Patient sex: M
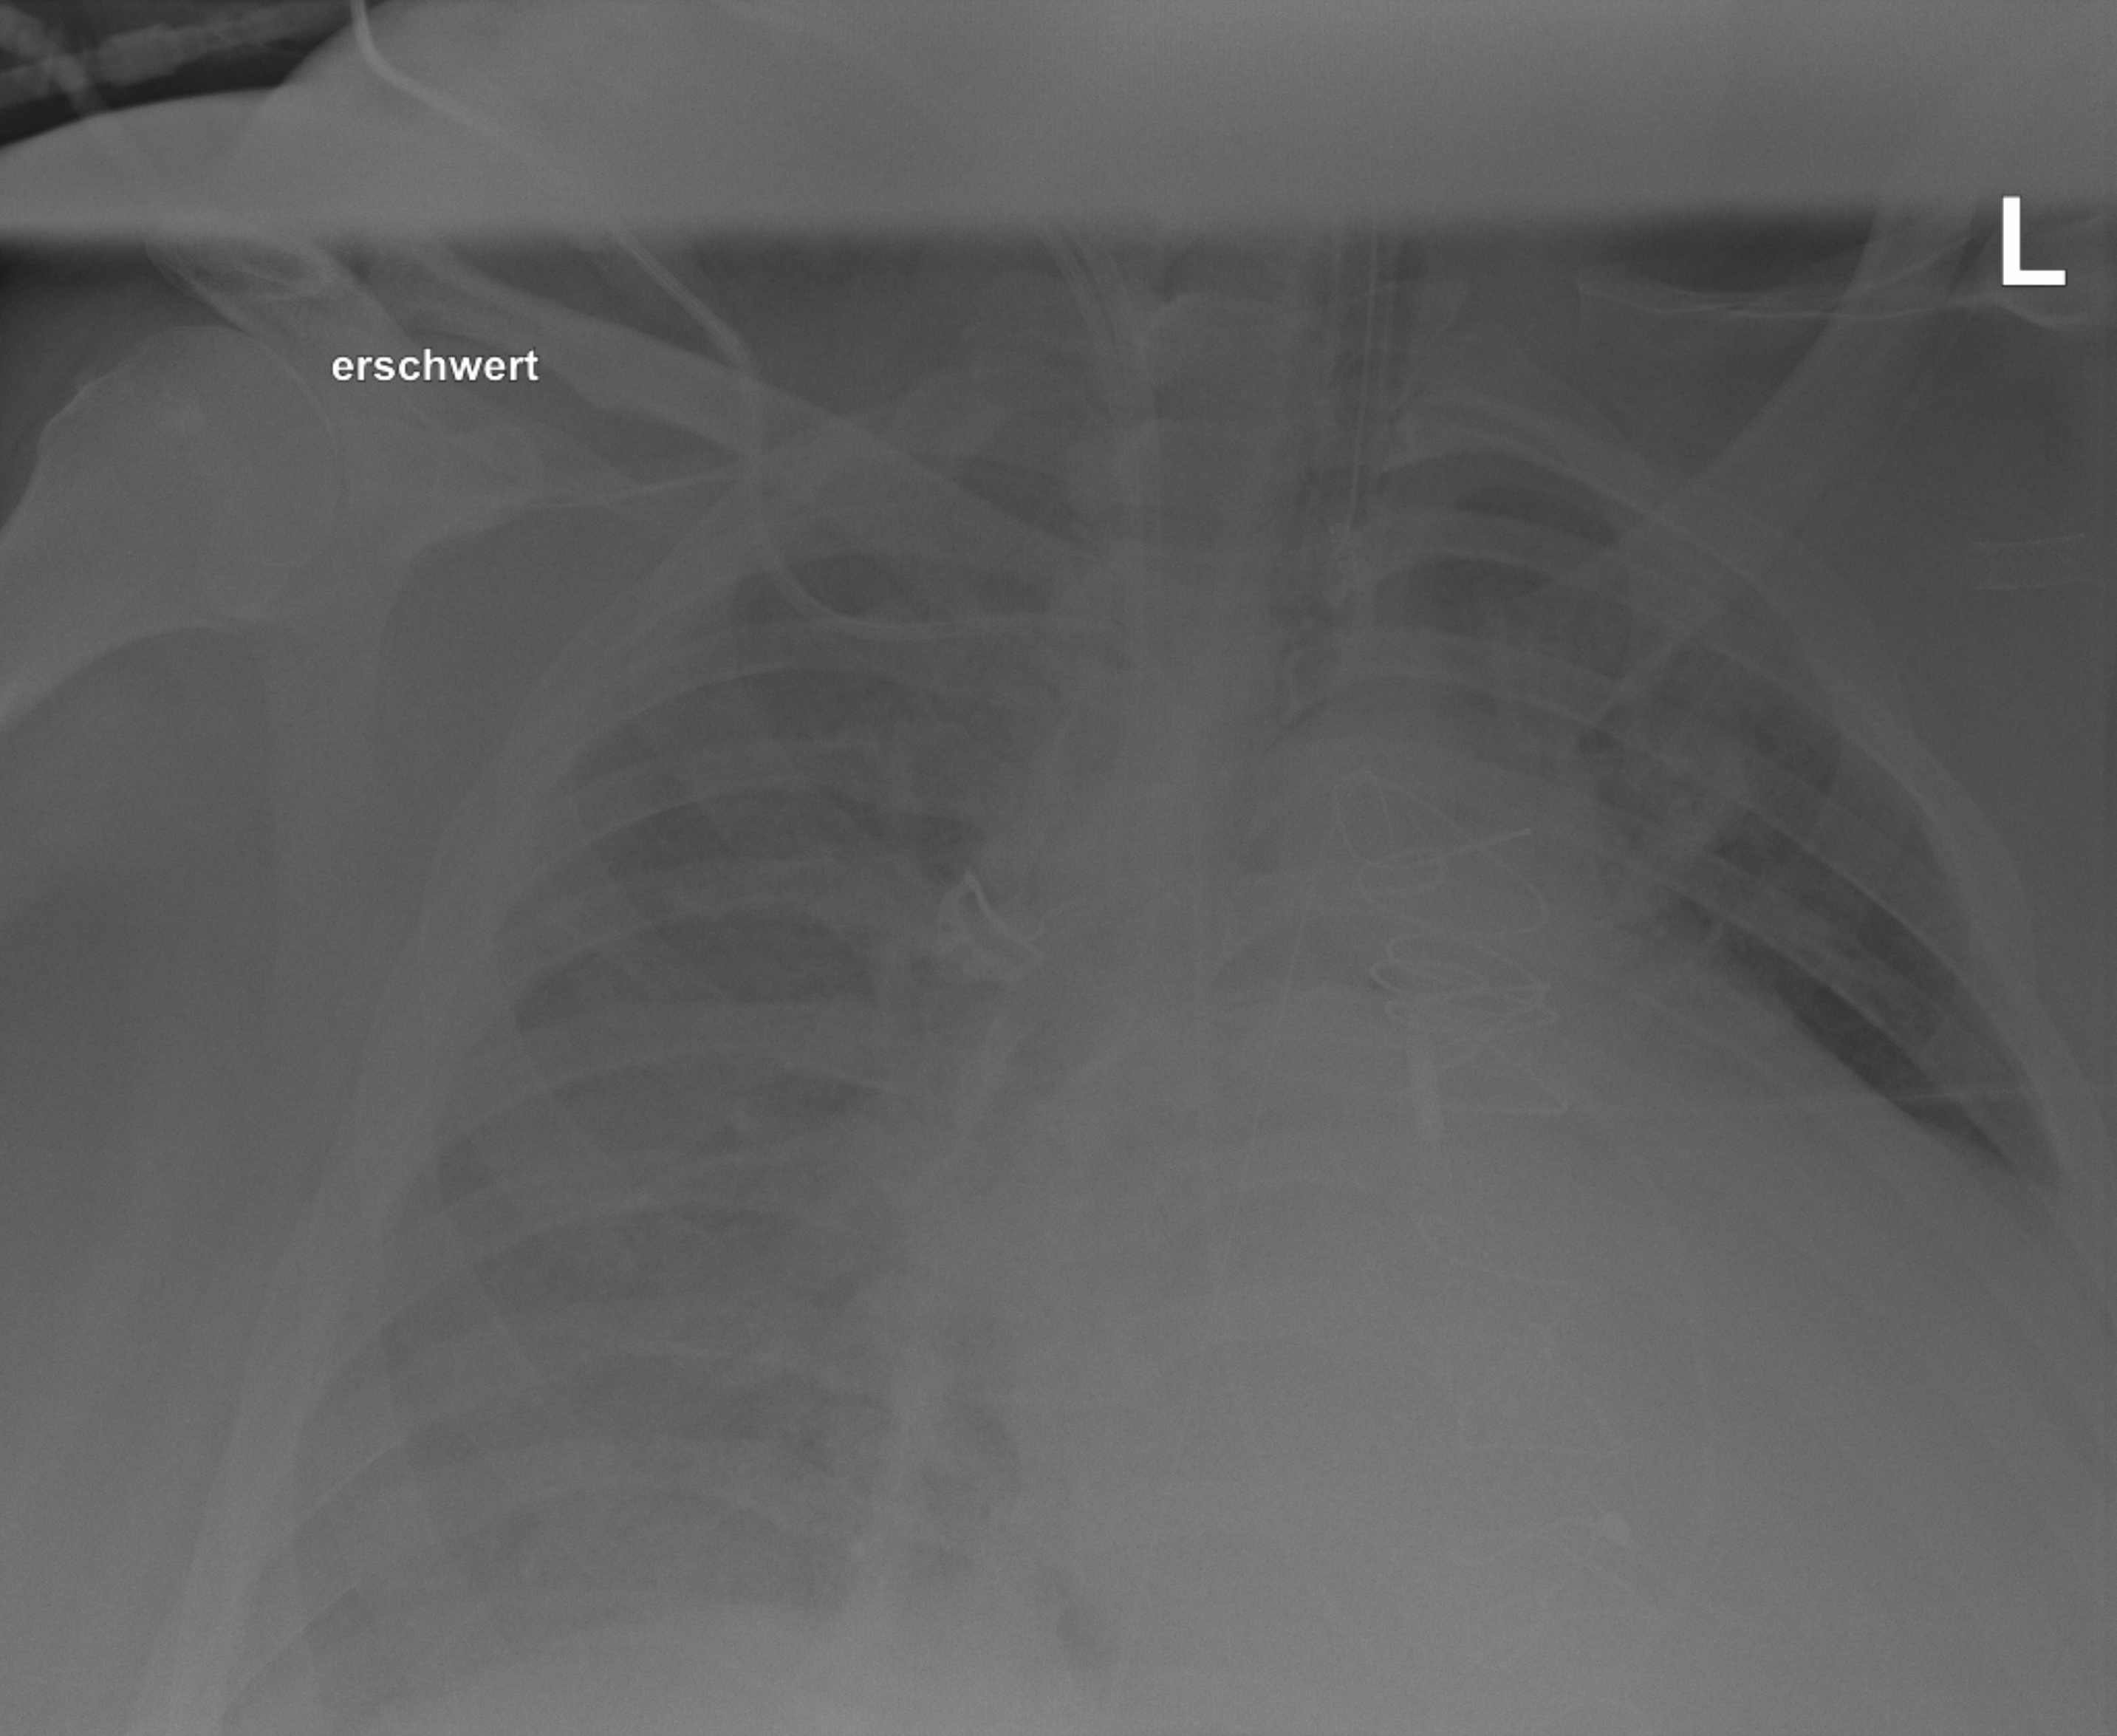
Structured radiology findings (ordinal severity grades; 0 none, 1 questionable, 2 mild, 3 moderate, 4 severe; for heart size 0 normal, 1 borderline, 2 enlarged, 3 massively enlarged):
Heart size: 2
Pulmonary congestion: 4
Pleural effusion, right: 0
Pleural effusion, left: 2
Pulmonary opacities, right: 3
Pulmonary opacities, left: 2
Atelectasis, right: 2
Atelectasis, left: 2